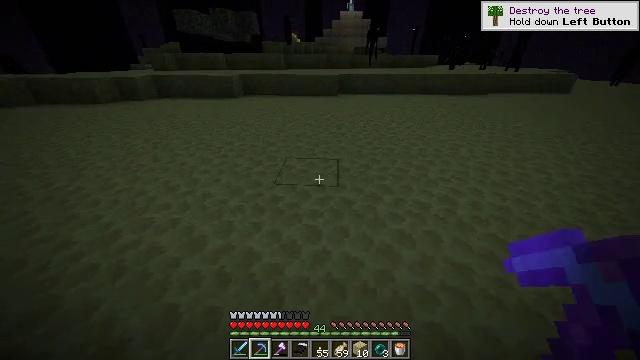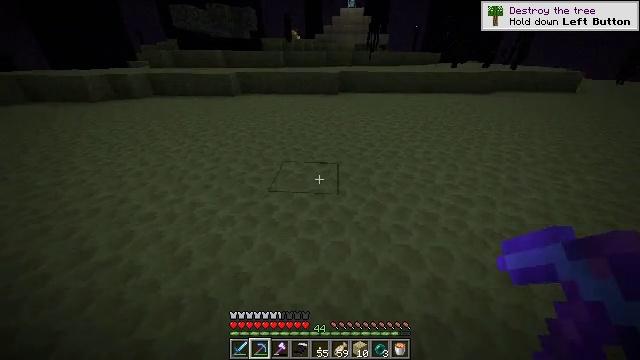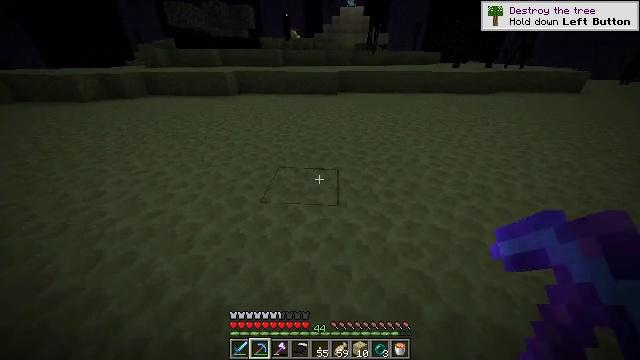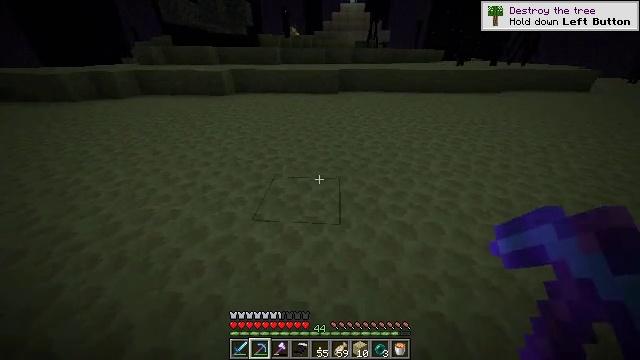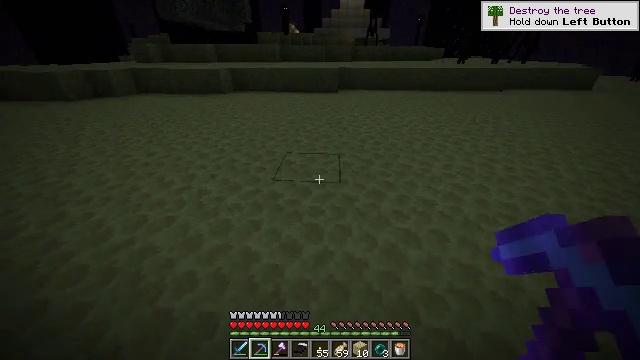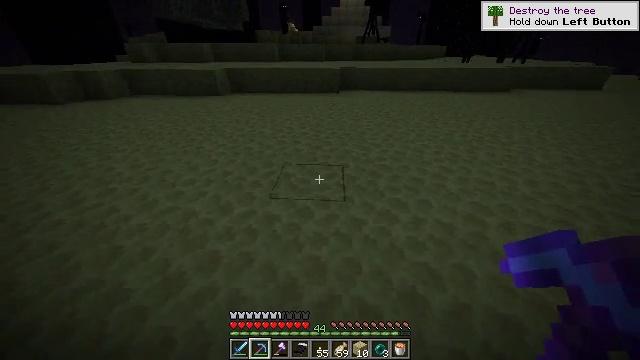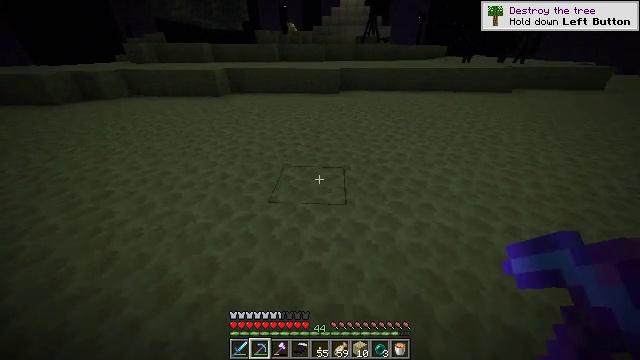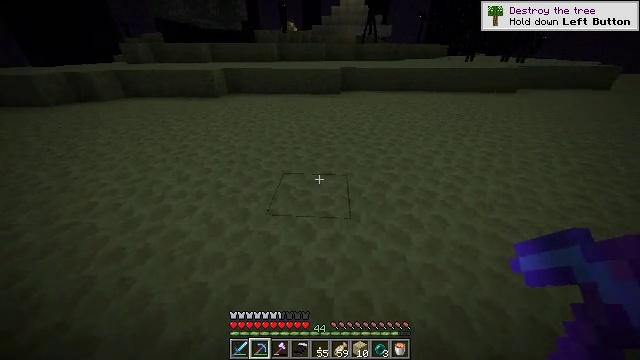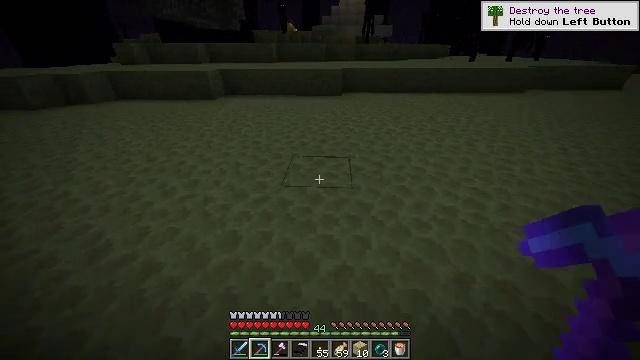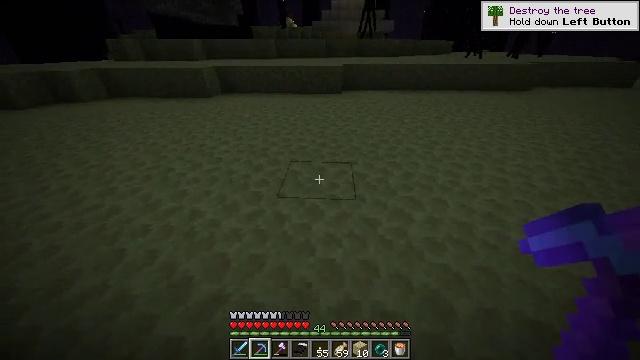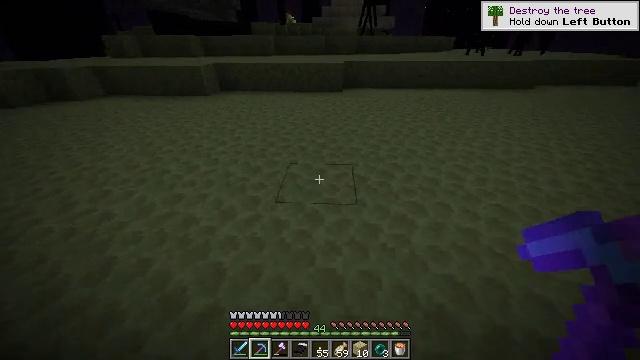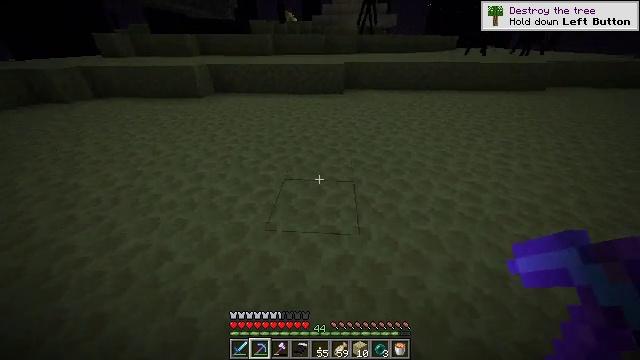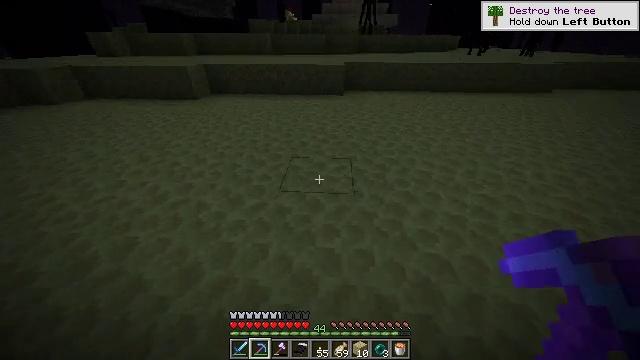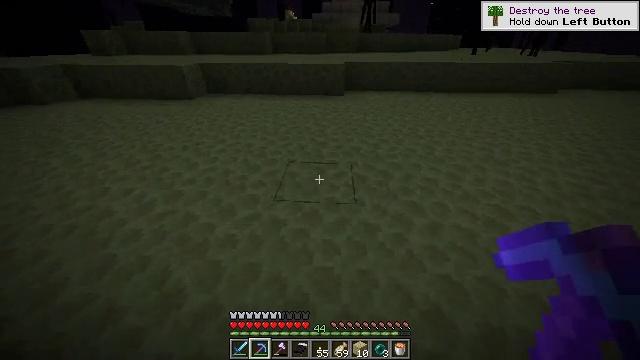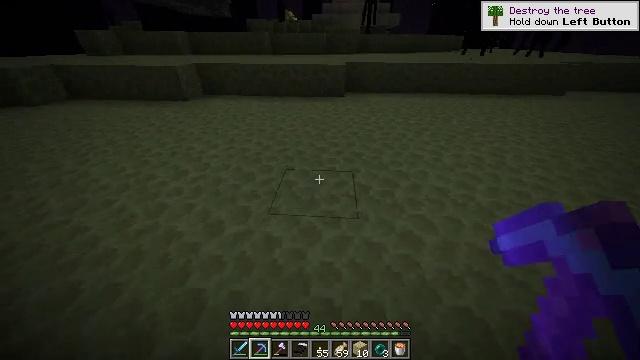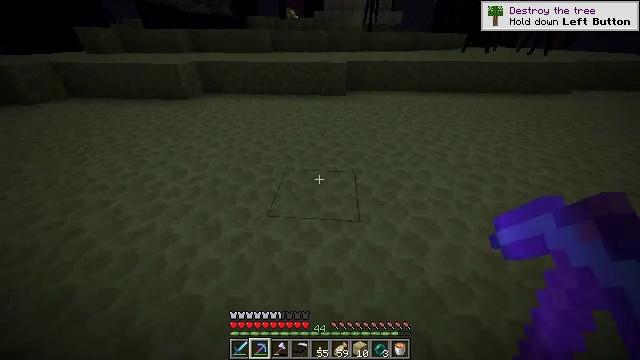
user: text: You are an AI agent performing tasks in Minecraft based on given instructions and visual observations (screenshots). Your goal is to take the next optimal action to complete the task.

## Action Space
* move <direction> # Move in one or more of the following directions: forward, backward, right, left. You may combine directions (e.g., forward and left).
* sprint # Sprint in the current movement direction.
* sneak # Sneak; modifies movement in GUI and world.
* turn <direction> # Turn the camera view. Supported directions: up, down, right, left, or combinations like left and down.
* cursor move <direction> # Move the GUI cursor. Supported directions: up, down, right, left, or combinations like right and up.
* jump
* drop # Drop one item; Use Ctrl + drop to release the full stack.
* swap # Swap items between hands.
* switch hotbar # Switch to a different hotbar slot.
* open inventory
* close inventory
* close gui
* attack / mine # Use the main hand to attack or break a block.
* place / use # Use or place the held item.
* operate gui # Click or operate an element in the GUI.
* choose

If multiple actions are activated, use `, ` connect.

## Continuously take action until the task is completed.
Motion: motion action
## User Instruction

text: Attack the end stone bricks to collect them.
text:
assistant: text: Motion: move forward
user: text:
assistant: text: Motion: move forward
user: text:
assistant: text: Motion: move forward
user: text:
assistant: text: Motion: move forward
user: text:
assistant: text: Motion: move forward
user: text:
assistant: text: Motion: move forward
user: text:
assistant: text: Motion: move forward
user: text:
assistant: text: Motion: move forward
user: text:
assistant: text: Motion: move forward
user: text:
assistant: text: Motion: move forward
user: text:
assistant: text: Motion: move forward
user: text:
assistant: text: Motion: move forward
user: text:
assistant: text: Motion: move forward
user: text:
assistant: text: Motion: move forward
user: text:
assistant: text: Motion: move forward
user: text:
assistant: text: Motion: move forward
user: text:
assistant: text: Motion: move forward
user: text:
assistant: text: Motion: move forward
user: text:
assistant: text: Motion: move forward
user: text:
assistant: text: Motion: move forward
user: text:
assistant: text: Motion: move forward
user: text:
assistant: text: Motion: move forward
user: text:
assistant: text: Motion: move forward
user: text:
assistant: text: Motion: move forward
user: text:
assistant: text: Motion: move forward, turn left
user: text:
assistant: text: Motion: move forward, turn left
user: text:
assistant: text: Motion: move forward, turn left
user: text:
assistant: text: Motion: move forward
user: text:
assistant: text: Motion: move forward
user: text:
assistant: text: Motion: move forward